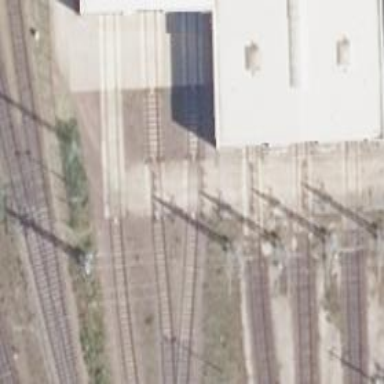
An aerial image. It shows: Rail spur service.